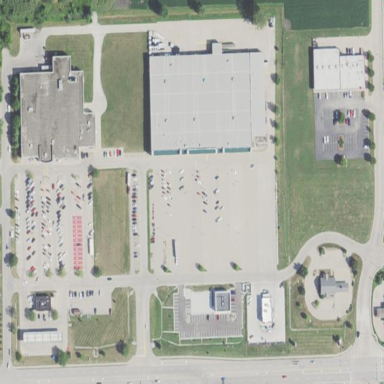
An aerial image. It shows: Retail area.